Interaction volume radius: 10 \u00c5
Interaction volume height: 25 \u00c5
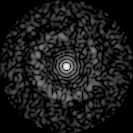
Disorder parameter: 0.8318